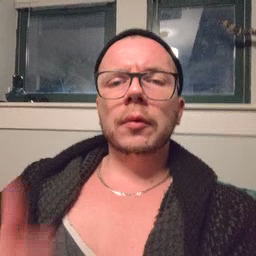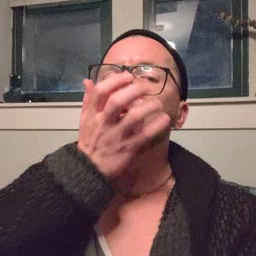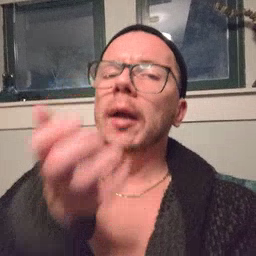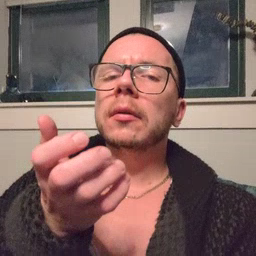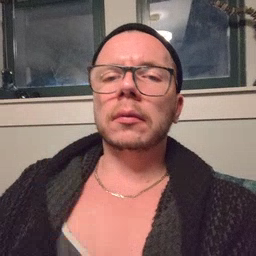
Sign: grass